Question: I programmed an application with JSF and some other fraeworks. Then I destroyed my metadata with maven and then I created a new project and imported all my classes and config files into the new project. So that I have clean metadata. The Project can be built without problems now. But when I want to start it onto tomcat I get the following exception:
'''
com.sun.faces.config.ConfigurationException: no web.xml present
at com.sun.faces.config.ConfigureListener$WebXmlProcessor.scanForFacesServlet(ConfigureListener.java:785)
at com.sun.faces.config.ConfigureListener$WebXmlProcessor.<init>(ConfigureListener.java:745)
at com.sun.faces.config.ConfigureListener.contextInitialized(ConfigureListener.java:173)
at org.apache.catalina.core.StandardContext.listenerStart(StandardContext.java:4135)
at org.apache.catalina.core.StandardContext.start(StandardContext.java:4630)
at org.apache.catalina.core.ContainerBase.start(ContainerBase.java:1045)
at org.apache.catalina.core.StandardHost.start(StandardHost.java:785)
at org.apache.catalina.core.ContainerBase.start(ContainerBase.java:1045)
at org.apache.catalina.core.StandardEngine.start(StandardEngine.java:445)
at org.apache.catalina.core.StandardService.start(StandardService.java:519)
at org.apache.catalina.core.StandardServer.start(StandardServer.java:710)
at org.apache.catalina.startup.Catalina.start(Catalina.java:581)
at sun.reflect.NativeMethodAccessorImpl.invoke0(Native Method)
at sun.reflect.NativeMethodAccessorImpl.invoke(NativeMethodAccessorImpl.java:39)
at sun.reflect.DelegatingMethodAccessorImpl.invoke(DelegatingMethodAccessorImpl.java:25)
at java.lang.reflect.Method.invoke(Method.java:597)
at org.apache.catalina.startup.Bootstrap.start(Bootstrap.java:289)
at org.apache.catalina.startup.Bootstrap.main(Bootstrap.java:414)
'''
But there is definitely a 'web.xml' in that project. Has somebody an idea where my mistake could be? Thank you
---
## Update
- Yes I am using m2Eclipse!- My directory tree looks like:
My Servlet is there as well:
'''
<servlet>
<servlet-name>Faces Servlet</servlet-name>
<servlet-class>
javax.faces.webapp.FacesServlet
</servlet-class>
<load-on-startup>1</load-on-startup>
</servlet>
'''
---
## UPDATE2
- <URL>
---
## UPDATE3
Response to Pascal's comment:
- 'mvn clean compile'- 'mvn install' throws a build error: '[INFO] Error assembling WAR: webxml attribute is required (or pre-existing WEB-INF/web.xml if execut ing in update mode)'
I executed those commands from windows console
---
Maybe the problem is something else. There is another Warning while starting the server:
'''
27.08.2010 09:04:52 org.apache.tomcat.util.digester.SetPropertiesRule begin
WARNUNG: [SetPropertiesRule]{Server/Service/Engine/Host/Context} Setting property 'source' to 'org.eclipse.jst.j2ee.server:studentportal' did not find a matching property.
'''
Maybe that helps?
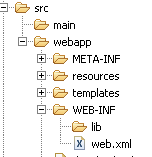
Answer: I started a new project and moved one part at once. After that it works. Unfortunately I have no idea where the problem was -.-
But creating a new empty project and moving all the files (except config files, I wrote them again) is a reasonable approach..